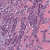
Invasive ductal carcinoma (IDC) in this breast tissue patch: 1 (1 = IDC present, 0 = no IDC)